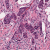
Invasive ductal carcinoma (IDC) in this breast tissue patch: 0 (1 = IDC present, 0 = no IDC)